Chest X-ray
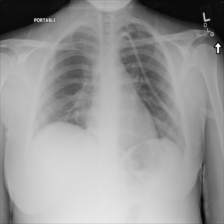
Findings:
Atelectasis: negative
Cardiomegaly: negative
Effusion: negative
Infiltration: positive
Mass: negative
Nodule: negative
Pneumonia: negative
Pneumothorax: negative
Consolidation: negative
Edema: negative
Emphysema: negative
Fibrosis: negative
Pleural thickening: negative
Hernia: negative